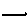
Label: line